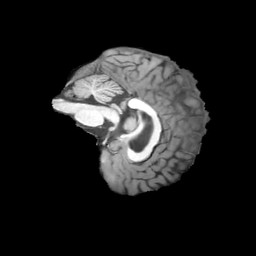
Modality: T1w
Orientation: sagittal